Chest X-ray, AP view. Patient: 80 years old, sex F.
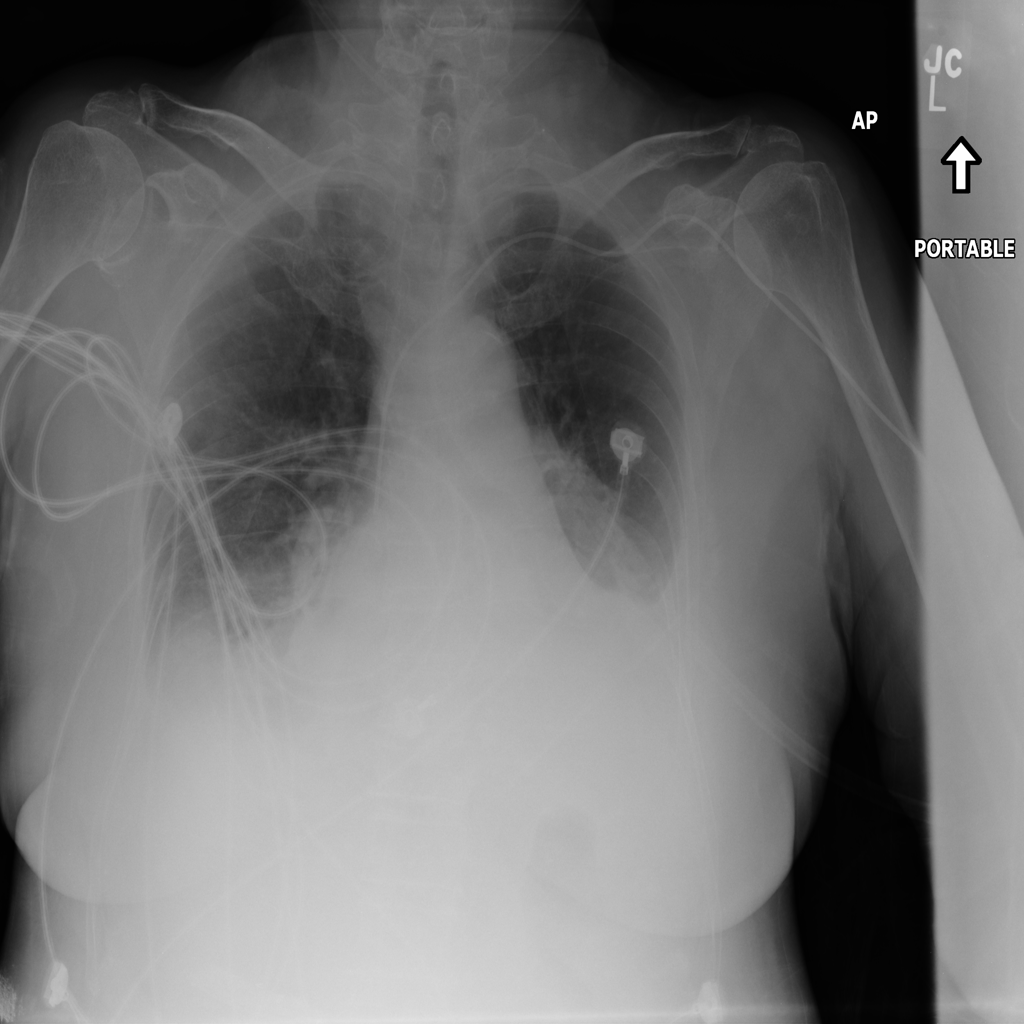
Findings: Atelectasis, Consolidation, Effusion